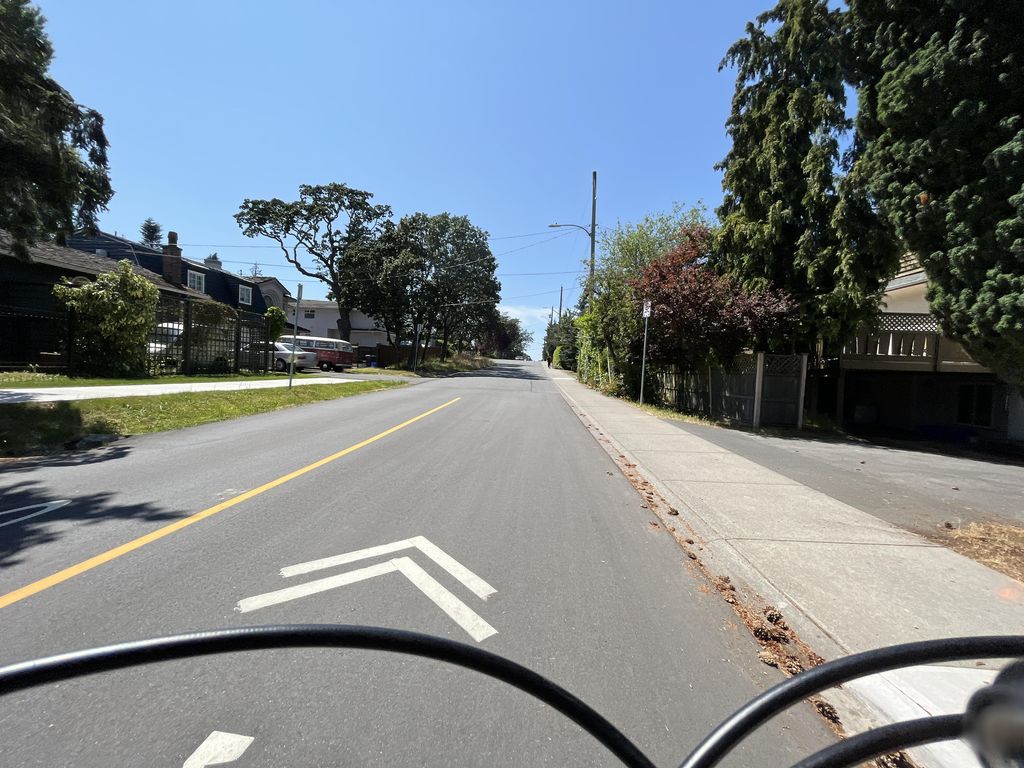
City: victoria